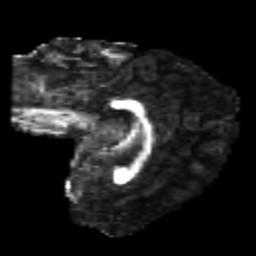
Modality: FA
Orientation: sagittal
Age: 22
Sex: female
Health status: healthy
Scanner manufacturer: philips
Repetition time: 7.475 s
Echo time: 0.08753 s